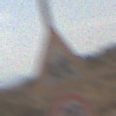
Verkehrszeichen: KinderRechts
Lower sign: Geschwindigkeit20
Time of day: Midday
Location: Outdoor (Nature)
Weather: PartlyCloudy
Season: NotSpecified
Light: Natural